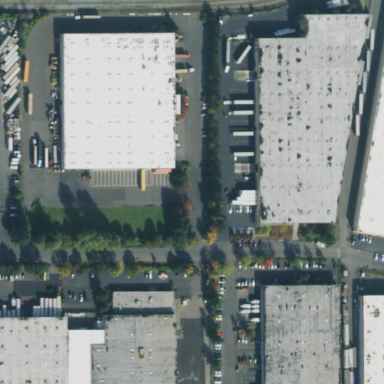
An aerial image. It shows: Industrial area.